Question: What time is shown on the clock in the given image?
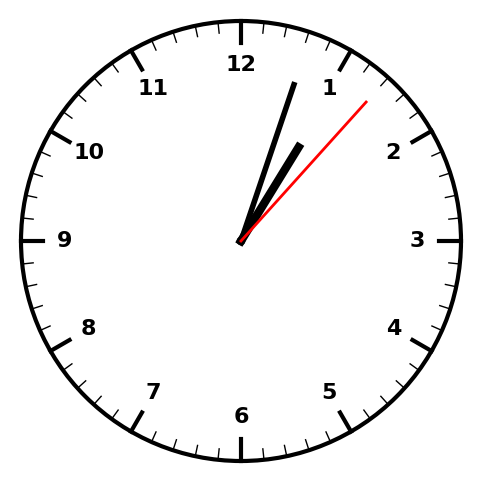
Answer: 01:03:07